Question: Today I experienced a very strange behavior with my XCode (using Version 4.2, iOS 5.0).
I read some another questions, but my problem is diferent and I never before had this issue.
So, XCode gives me the error "The application bundle does not contain a valid identifier." when I'm trying to run my app on a device (in the simulator just simply does nothing).
I'm sure that the project is correctly set, the bundle ID is correct, my certified is also correct..
I already try a lot of different approaches to solution the problem. Then I realized that it just gives the error when I add a folder to the project with the options "Create folder References for any folder added" selected (like the picture).

I have another apps with folders with folder references, and don't get any error..
Resuming: If I add the folder I get the error, If I don't add a folder, the app runs without any problem..
Could someone help me here trying to figure out whats happens (it's driving me mad).
Thanks!
:
I managed to mend the problem. I was adding a folder called "Resources", changing the folder name stops giving me the error.
But I would like to know/understand why was I getting the error..
Thanks
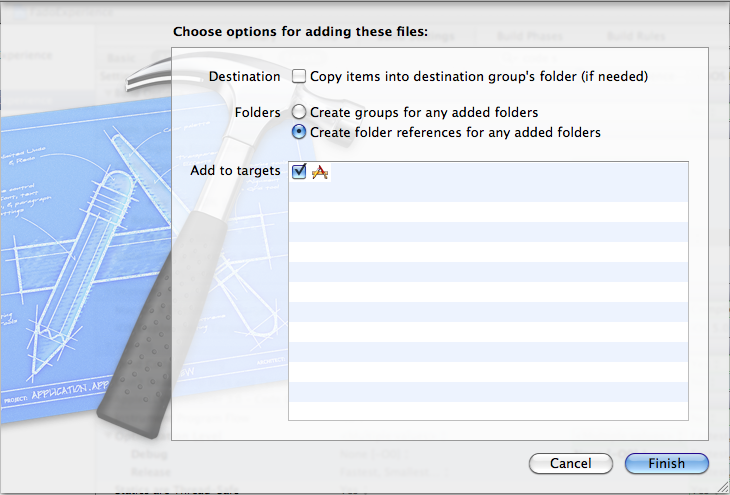
Answer: I managed to mend the problem. I was adding a folder called "Resources", changing the folder name stops giving me the error. But I would like to know/understand why was I getting the error..
Anyway, not a problem anymore..